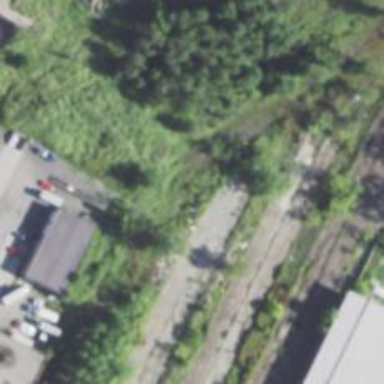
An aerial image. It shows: Abandoned railway.